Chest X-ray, PA view. Patient: 48 years old, sex M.
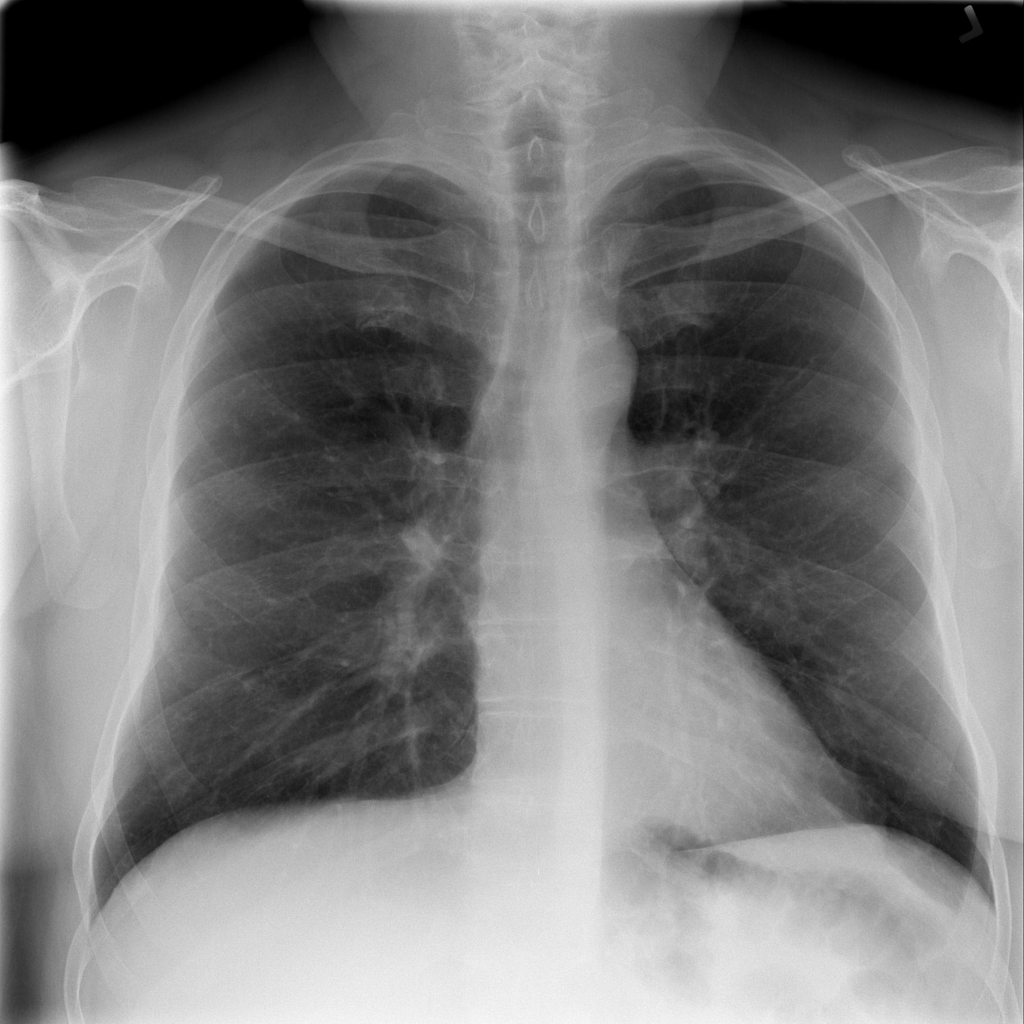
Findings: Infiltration